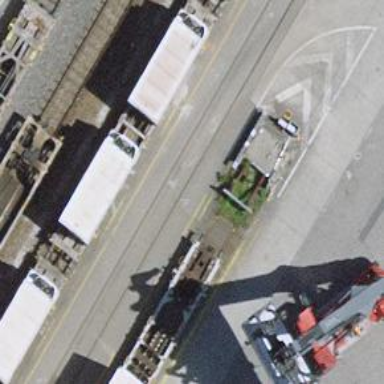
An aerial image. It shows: Railway buffer stop.